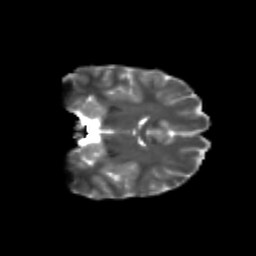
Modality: T2w
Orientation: coronal
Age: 11
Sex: male
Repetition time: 9.4 s
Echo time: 0.089 s